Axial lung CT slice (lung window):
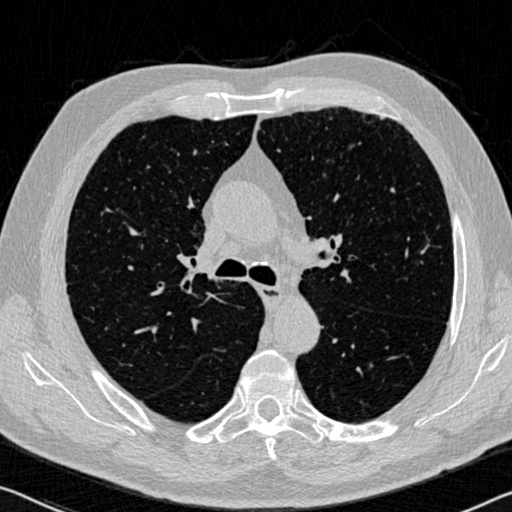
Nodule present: no